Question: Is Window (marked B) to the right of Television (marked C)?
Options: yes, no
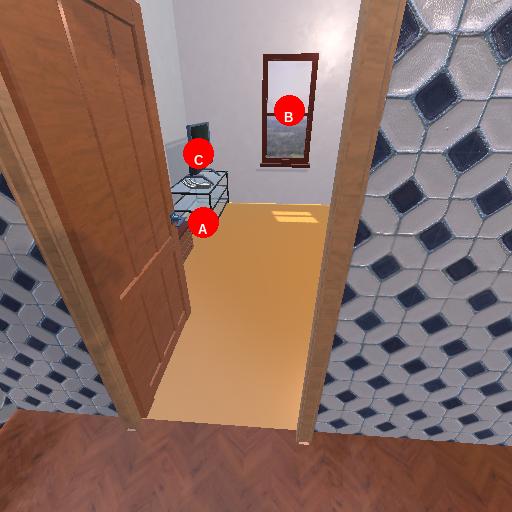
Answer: yes